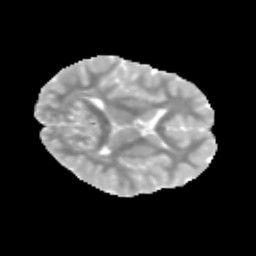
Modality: MD
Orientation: axial
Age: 10
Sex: male
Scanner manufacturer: siemens
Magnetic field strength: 3 T
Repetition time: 3.8 s
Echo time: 0.07 s